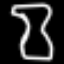
Label: hourglass